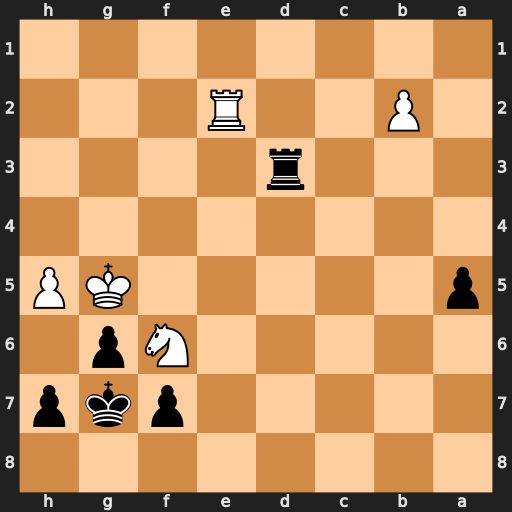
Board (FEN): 8/5pkp/5Np1/p5KP/8/3r4/1P2R3/8
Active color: b
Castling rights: -
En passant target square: -
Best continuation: h6+ Kf4 Kxf6